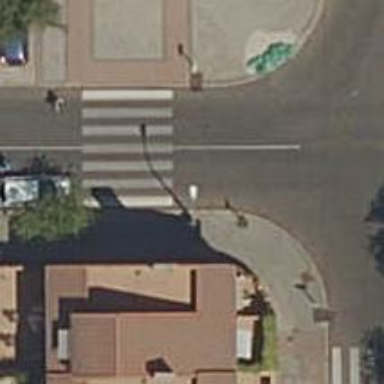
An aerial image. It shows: Uncontrolled road crossing.